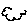
Label: cloud